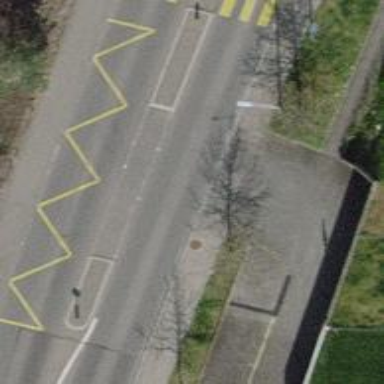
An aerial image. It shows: Bus stop with designated stop position for public transport.